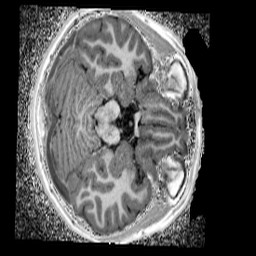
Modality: UNIT1_denoised
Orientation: axial
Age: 12
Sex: female
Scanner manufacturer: siemens
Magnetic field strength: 3 T
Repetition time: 4 s
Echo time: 0.00299 s